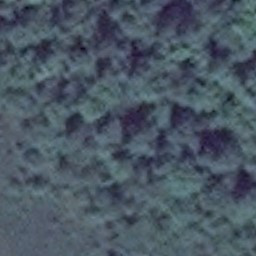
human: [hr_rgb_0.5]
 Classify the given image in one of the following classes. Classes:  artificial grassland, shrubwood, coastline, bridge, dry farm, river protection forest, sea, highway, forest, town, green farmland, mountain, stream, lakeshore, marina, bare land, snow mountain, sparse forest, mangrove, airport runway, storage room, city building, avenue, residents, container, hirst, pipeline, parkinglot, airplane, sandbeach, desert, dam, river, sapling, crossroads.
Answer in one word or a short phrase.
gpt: forest